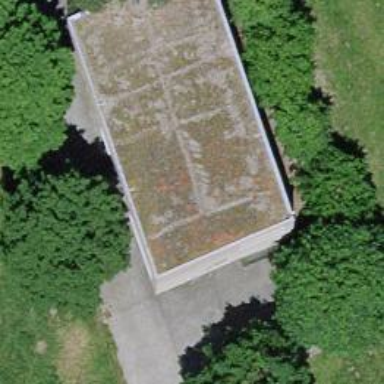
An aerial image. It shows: Service building.